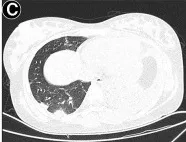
Chest computed tomography (CT) images of the patient. On day 2 after admission, CT revealed opacity in the right lower lobe's dorsal segment, consolidation, atelectasis of the left lower lobe, and left pleural effusion (C,D).
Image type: radiology (ct)